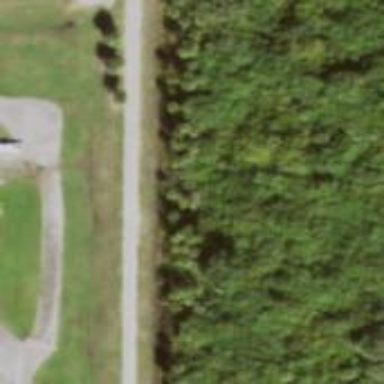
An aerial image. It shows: Driveway.